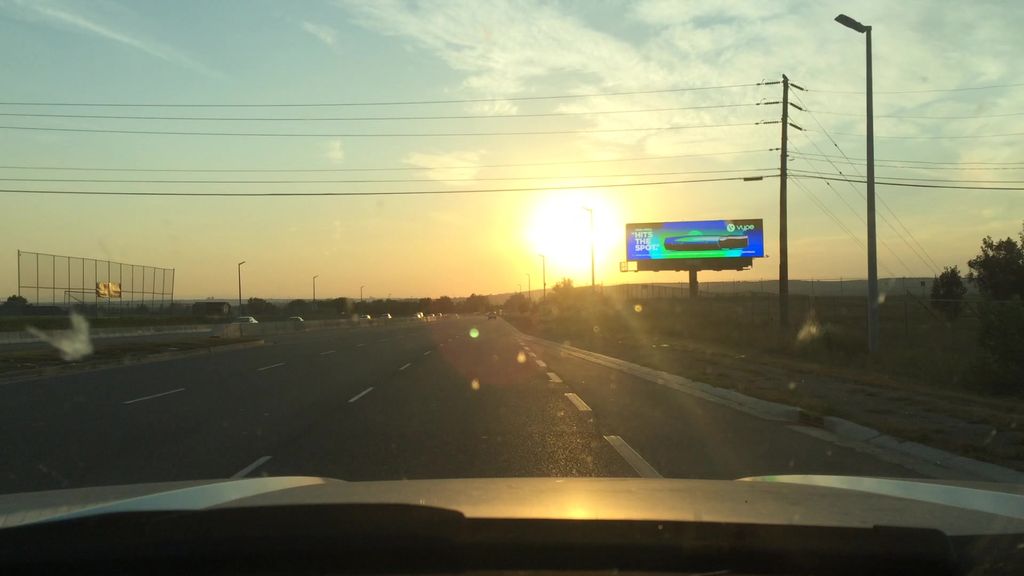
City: calgary